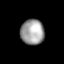
Tissue: lung
Cell type: Smooth muscle cells
Senescence score: 0.6804
Nuclear area (px): 590
Mean DAPI intensity: 158.214